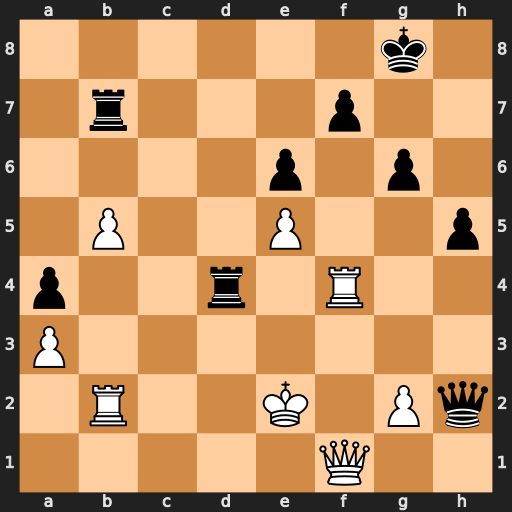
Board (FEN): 6k1/1r3p2/4p1p1/1P2P2p/p2r1R2/P7/1R2K1Pq/5Q2
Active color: w
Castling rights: -
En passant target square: -
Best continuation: Rxd4 Qxe5+ Kd3